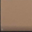
Piece: xx